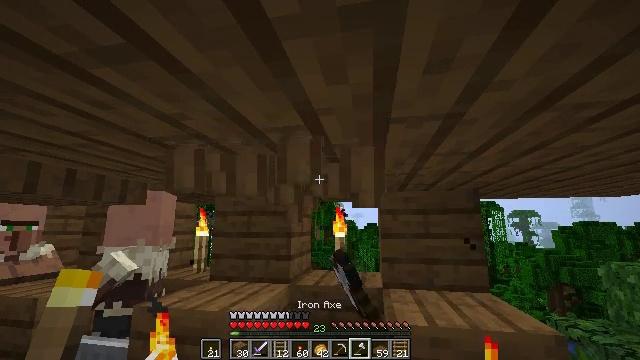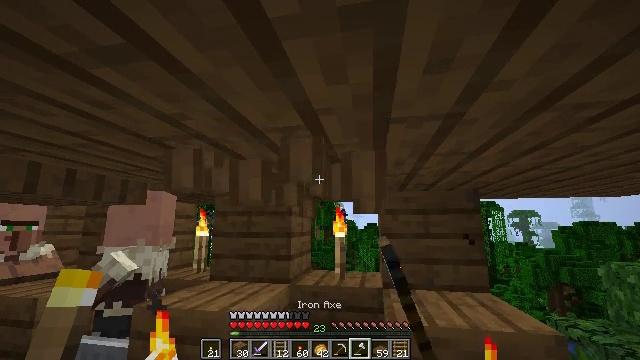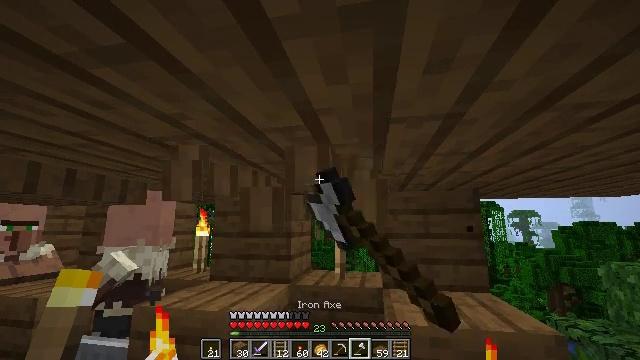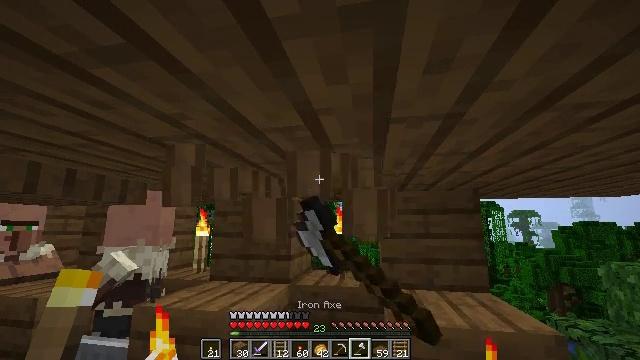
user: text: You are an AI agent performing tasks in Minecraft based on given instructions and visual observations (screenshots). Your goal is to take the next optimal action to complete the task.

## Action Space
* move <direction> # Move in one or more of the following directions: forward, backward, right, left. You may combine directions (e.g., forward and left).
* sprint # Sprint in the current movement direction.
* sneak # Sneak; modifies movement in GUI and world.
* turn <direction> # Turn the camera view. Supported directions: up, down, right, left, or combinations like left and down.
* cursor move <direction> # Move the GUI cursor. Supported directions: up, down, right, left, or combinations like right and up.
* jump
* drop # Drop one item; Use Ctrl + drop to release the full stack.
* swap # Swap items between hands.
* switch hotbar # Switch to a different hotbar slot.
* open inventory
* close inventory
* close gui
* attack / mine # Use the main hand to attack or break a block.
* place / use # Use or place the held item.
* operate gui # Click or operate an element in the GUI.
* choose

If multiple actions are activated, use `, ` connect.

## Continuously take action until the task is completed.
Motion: motion action
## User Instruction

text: Attack the spruce trapdoor to gather it.
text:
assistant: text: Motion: attack / mine
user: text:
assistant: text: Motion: attack / mine
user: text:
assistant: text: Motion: attack / mine
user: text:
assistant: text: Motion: no_op